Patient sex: F
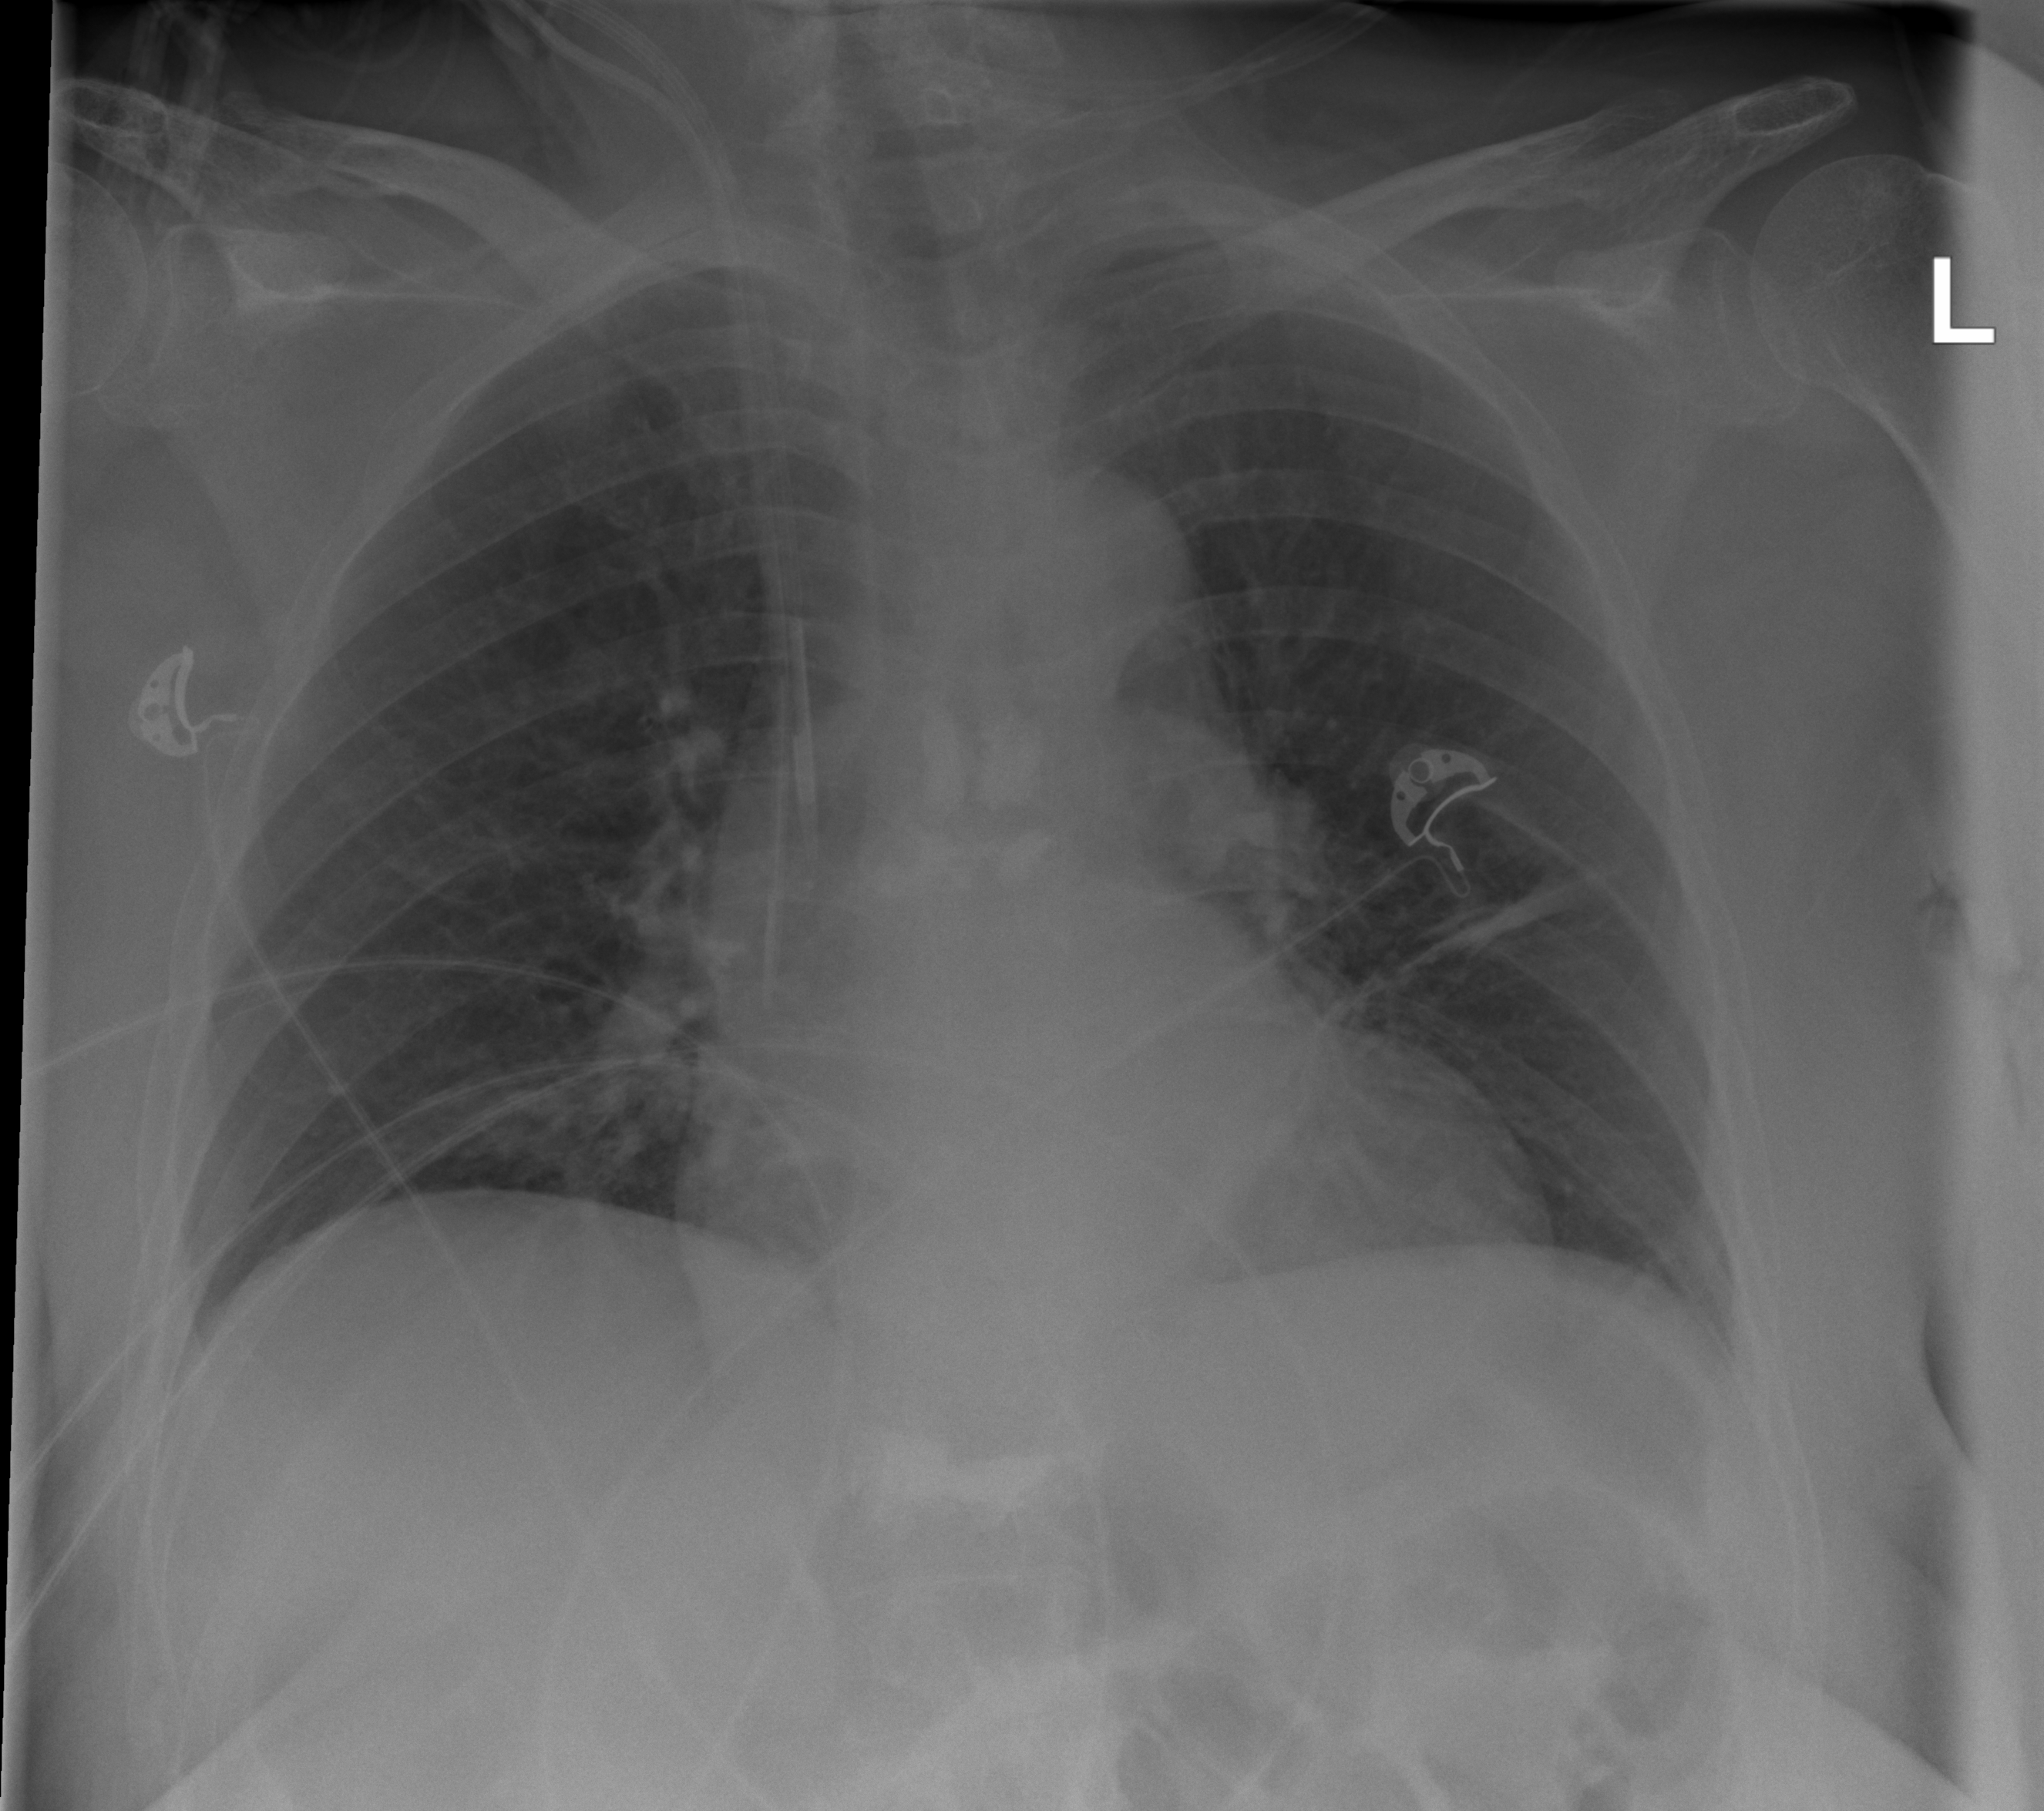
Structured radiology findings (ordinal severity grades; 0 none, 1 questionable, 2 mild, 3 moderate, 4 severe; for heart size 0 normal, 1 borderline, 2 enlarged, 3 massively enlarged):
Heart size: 2
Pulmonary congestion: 0
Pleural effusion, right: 0
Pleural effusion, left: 0
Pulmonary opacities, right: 0
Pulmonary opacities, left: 0
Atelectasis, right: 2
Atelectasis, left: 2